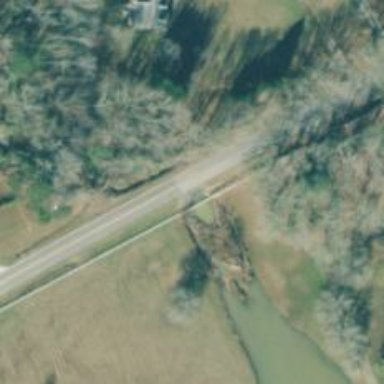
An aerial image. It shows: Culvert tunnel.